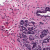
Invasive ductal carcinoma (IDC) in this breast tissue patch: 0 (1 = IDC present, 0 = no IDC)